Question: Asking this question after failing to make any other answer I found here work.
I'm trying to make a really simple Client / Server connection.
In my server (Django) I have a view that returns a JSON of objects.
In my client I have an $http.get() that should retrieve that data.
The issue start when I try to hold on to that data.
The data makes it way to client alright, but is gone after the success() function is over.
Any help would be appreciated.
'''
angular.module('photoComments', [])
angular.module('photoComments').controller('PhotoCommentsController', function($http){
var vm = this;
vm.activePhoto = {};
vm.photos = [];
vm.setActivePhoto = setActivePhoto;
function setActivePhoto(photo) {
vm.activePhoto = photo;
}
vm.success = function(result) {
vm.photos = result.data;
}
$http.get("photos/").then(vm.success);
});
'''
'''
<body ng-app="photoComments" ng-controller="PhotoCommentsController as appCtrl">
<div class="container">
<div class="row">
<fieldset class="list-group-item">
<div class="col-md-2" ng-repeat="photo in appCtrl.photos">
<div>
<img ng-src="{{photo.photo_path}}" class="img-responsive" ng-click="setActivePhoto(photo)"/>
</div>
</div>
</fieldset>
</div>
</div>
<script type="text/javascript" src="/static/js/app.js"></script>
</body>
'''
When debugging with Chrome Developer Tools, and breakpoint the success function, I see that the data arrived and looks ok.

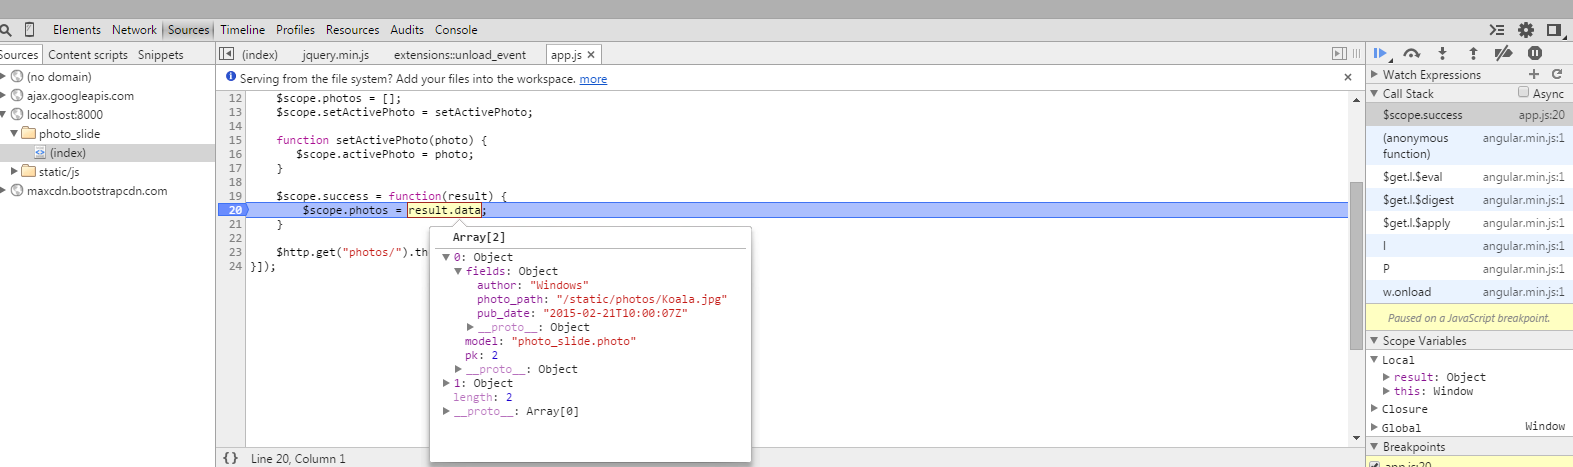
Answer: Best practice suggests explicit declaration of dependencies to make it work with minification so to clean up, I would do:
'''
angular.module('photoComments', [])
angular.module('photoComments').controller('PhotoCommentsController', ['$http','$scope',function($http,$scope){
$scope.activePhoto = {};
$scope.photos = [];
$scope.setActivePhoto = setActivePhoto;
function setActivePhoto(photo) {
$scope.activePhoto = photo;
}
$scope.success = function(result) {
$scope.photos = result.data;
}
$http.get("photos/").then($scope.success);
});
'''
and
'''
<body ng-app="photoComments" ng-controller="PhotoCommentsController">
<div class="container">
<div class="row">
<fieldset class="list-group-item">
<div class="col-md-2" ng-repeat="photo in photos">
<div>
<img ng-src="{{photo.photo_path}}" class="img-responsive" ng-click="setActivePhoto(photo)"/>
</div>
</div>
</fieldset>
</div>
</div>
<script type="text/javascript" src="/static/js/app.js"></script>
</body>
'''
You can keep using 'vm' but you'd have to parse in '$scope' and define 'var vm = $scope' for AngularJS <= 1.1